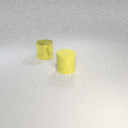
large yellow rubber cylinder in front of large yellow metal cylinder